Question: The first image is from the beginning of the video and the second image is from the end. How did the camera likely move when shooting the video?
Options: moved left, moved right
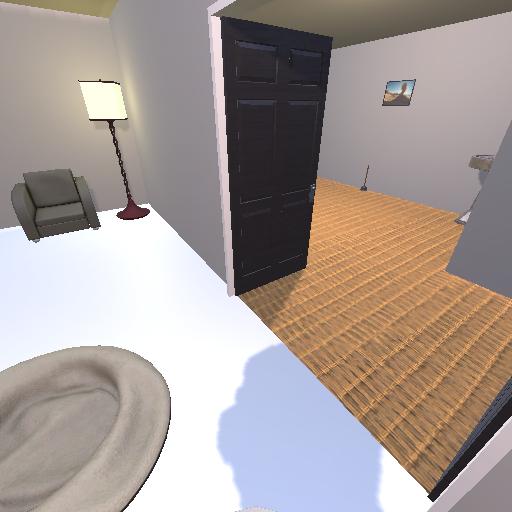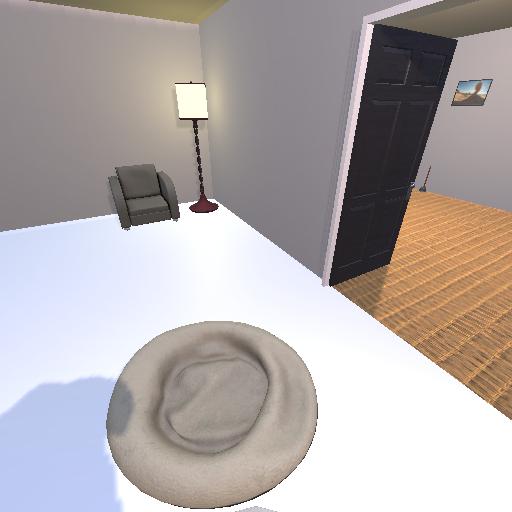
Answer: moved left